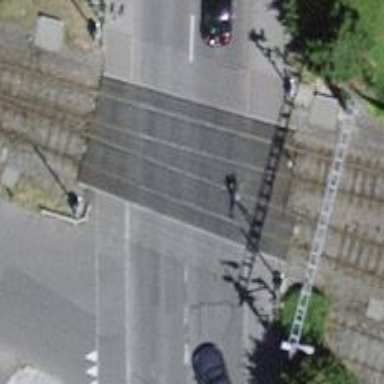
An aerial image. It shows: Level crossing with double half barrier.